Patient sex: M
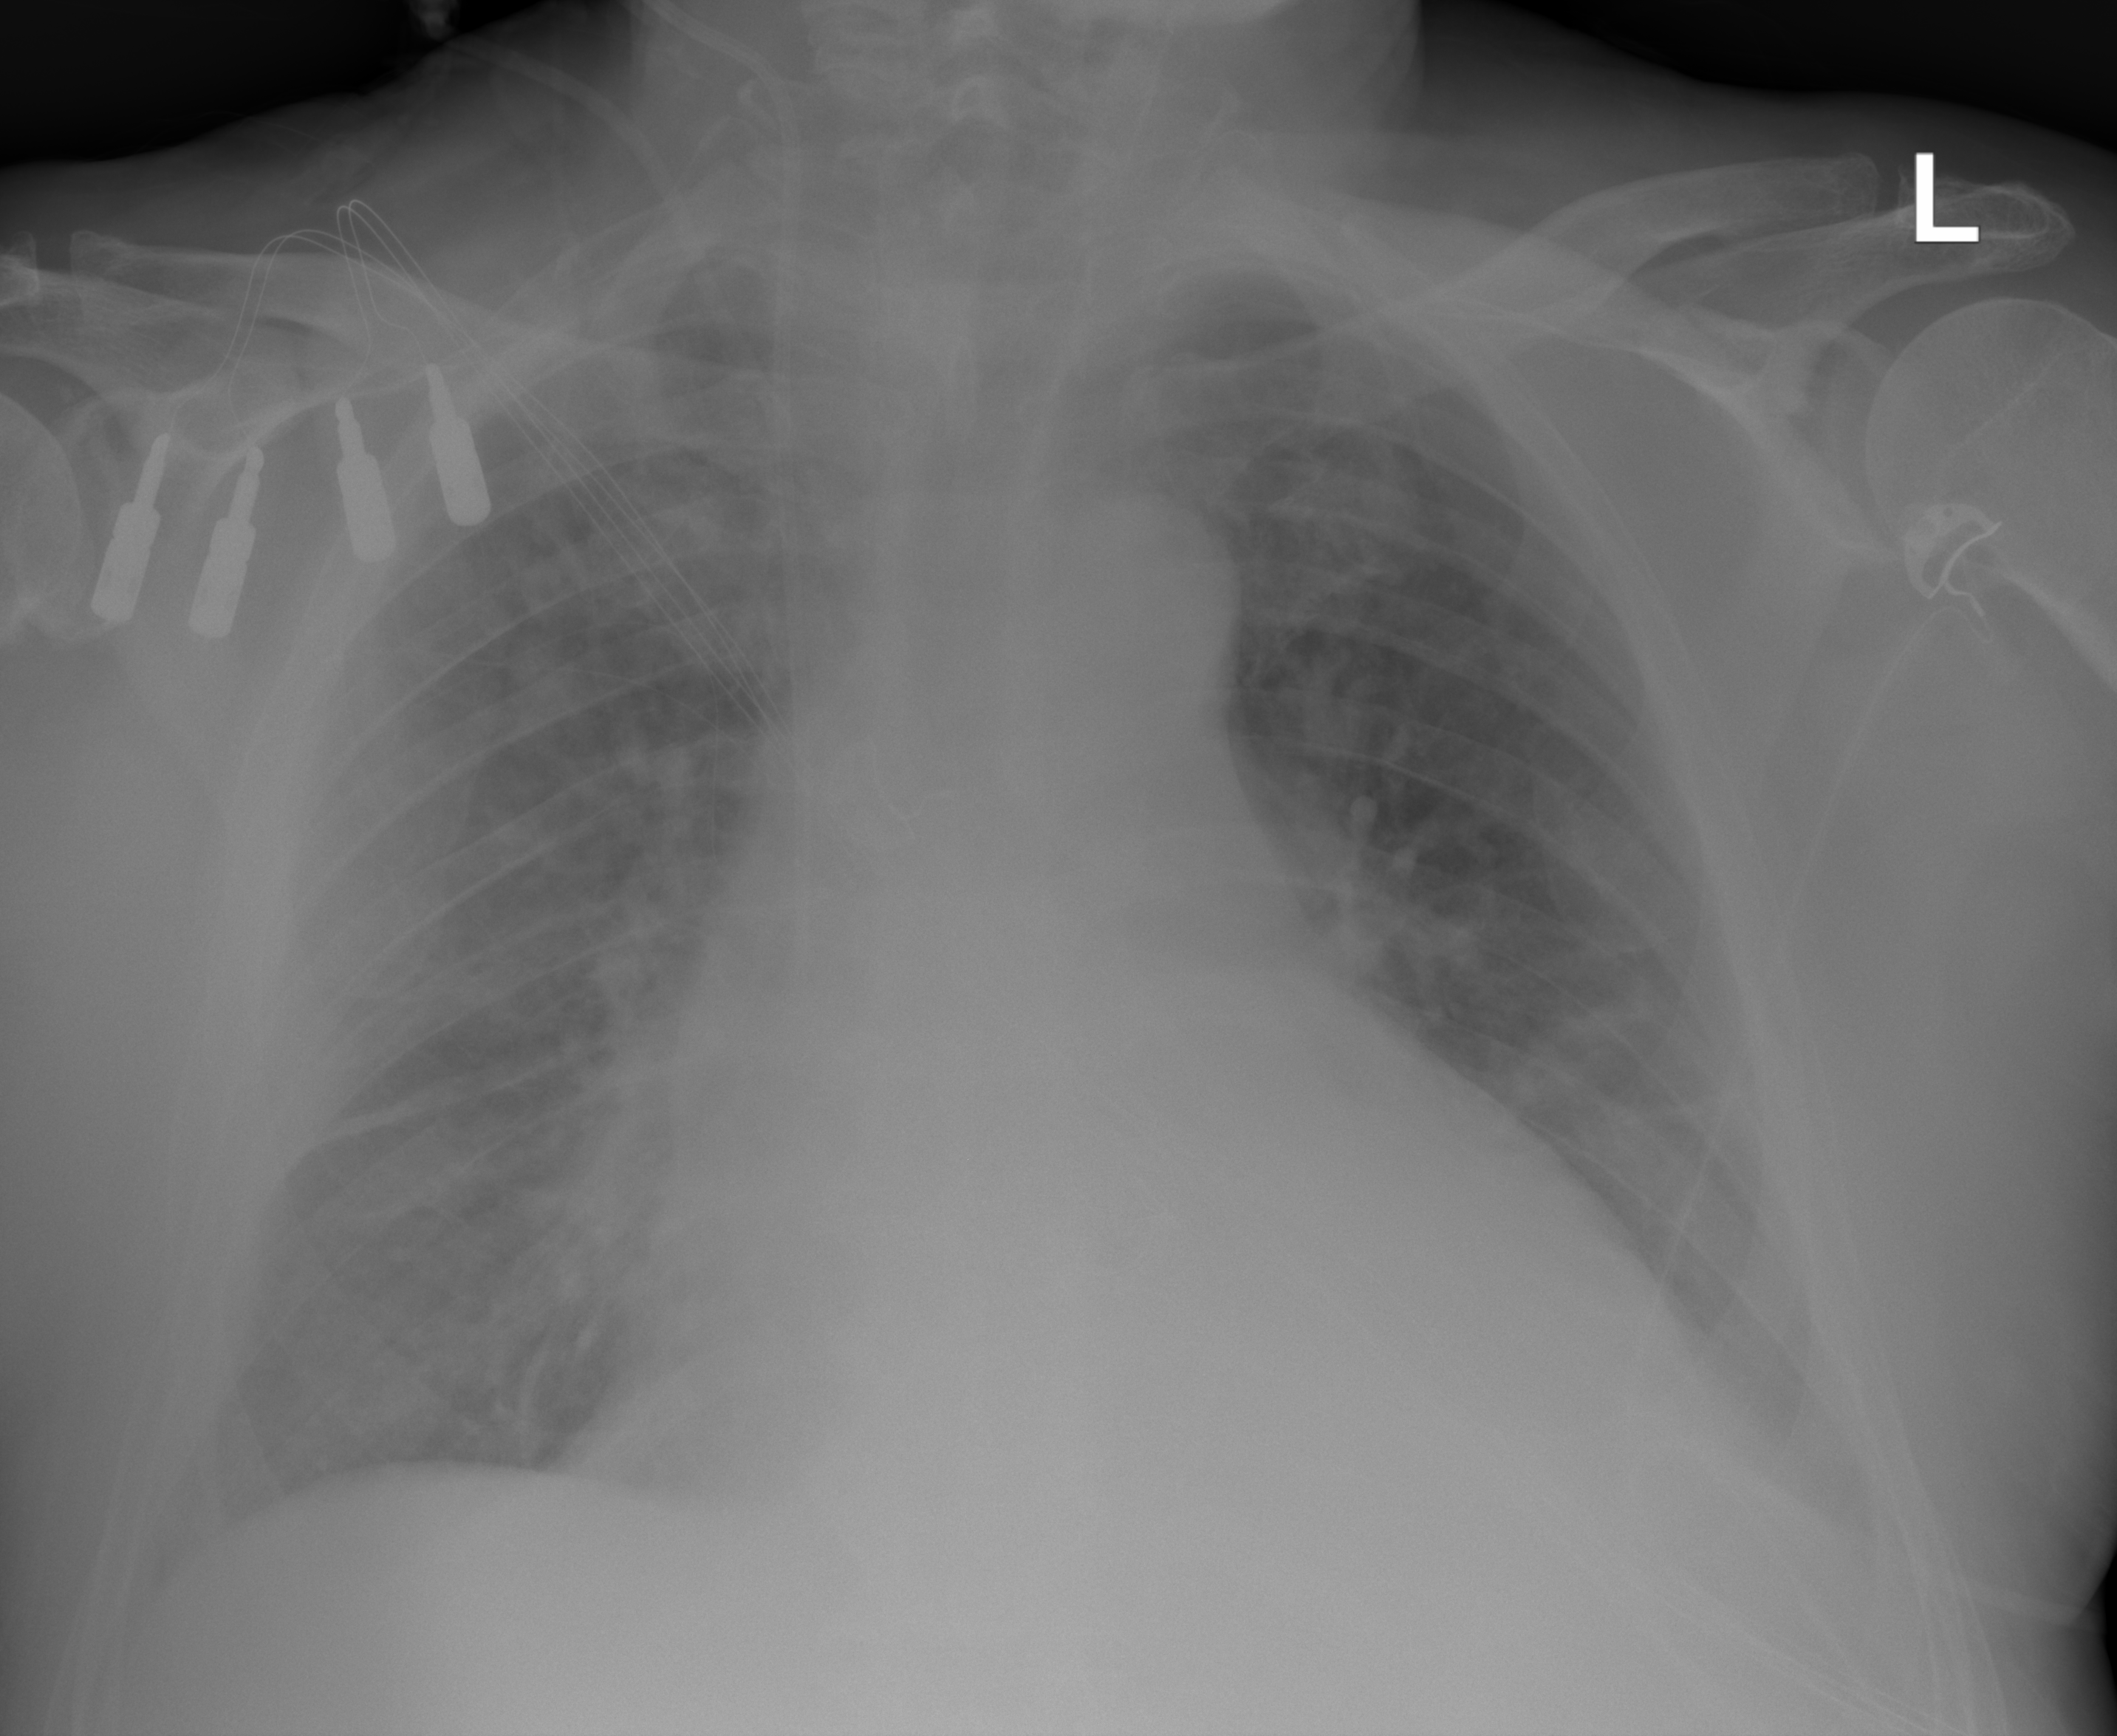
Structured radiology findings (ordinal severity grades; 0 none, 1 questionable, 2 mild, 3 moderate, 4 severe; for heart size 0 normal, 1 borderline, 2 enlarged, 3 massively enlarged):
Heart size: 2
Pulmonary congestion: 2
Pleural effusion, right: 2
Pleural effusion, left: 2
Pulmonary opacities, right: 2
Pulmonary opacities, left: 2
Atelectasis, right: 2
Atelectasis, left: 2